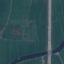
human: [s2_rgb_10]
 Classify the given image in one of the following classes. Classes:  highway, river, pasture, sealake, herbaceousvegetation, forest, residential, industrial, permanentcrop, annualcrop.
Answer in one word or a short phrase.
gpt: Highway